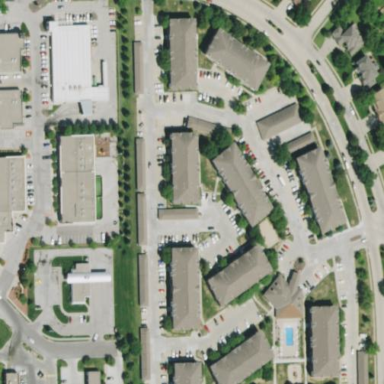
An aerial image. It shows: Residential area with apartments.